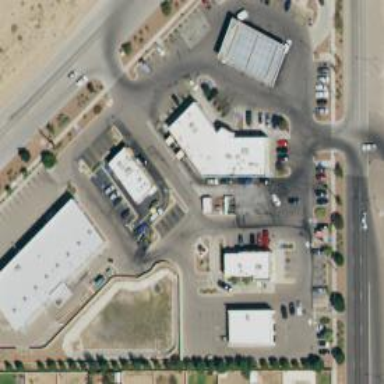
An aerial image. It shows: Convenience shop.